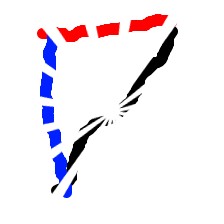
Shape: triangle